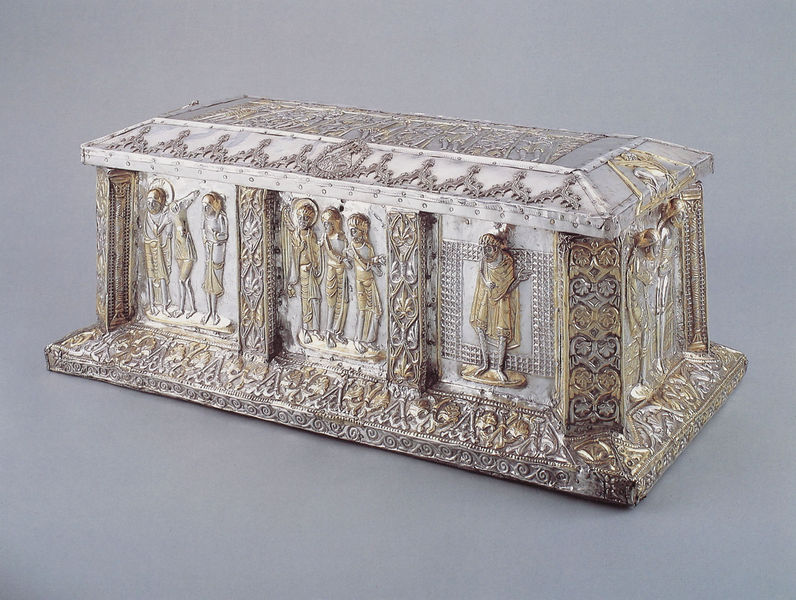
Titel: Reliquienschrein des San Isidoro
Institution: León, Colegiata de San Isidoro
Schlagwörter: menschen, männer, tuch, muster, ornament, silber, gewand, gold, relief, figuren, metall, foto, truhe, heiligenschein, sarg, christus, kreuzigung, rechteckig, heilige, schatulle, jünger, schrein, kästchen, reliquie, beschläge, sarkophag, ziselierung, schmiedearbeit, reliqiar, sielber